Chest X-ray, PA view. Patient: 48 years old, sex F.
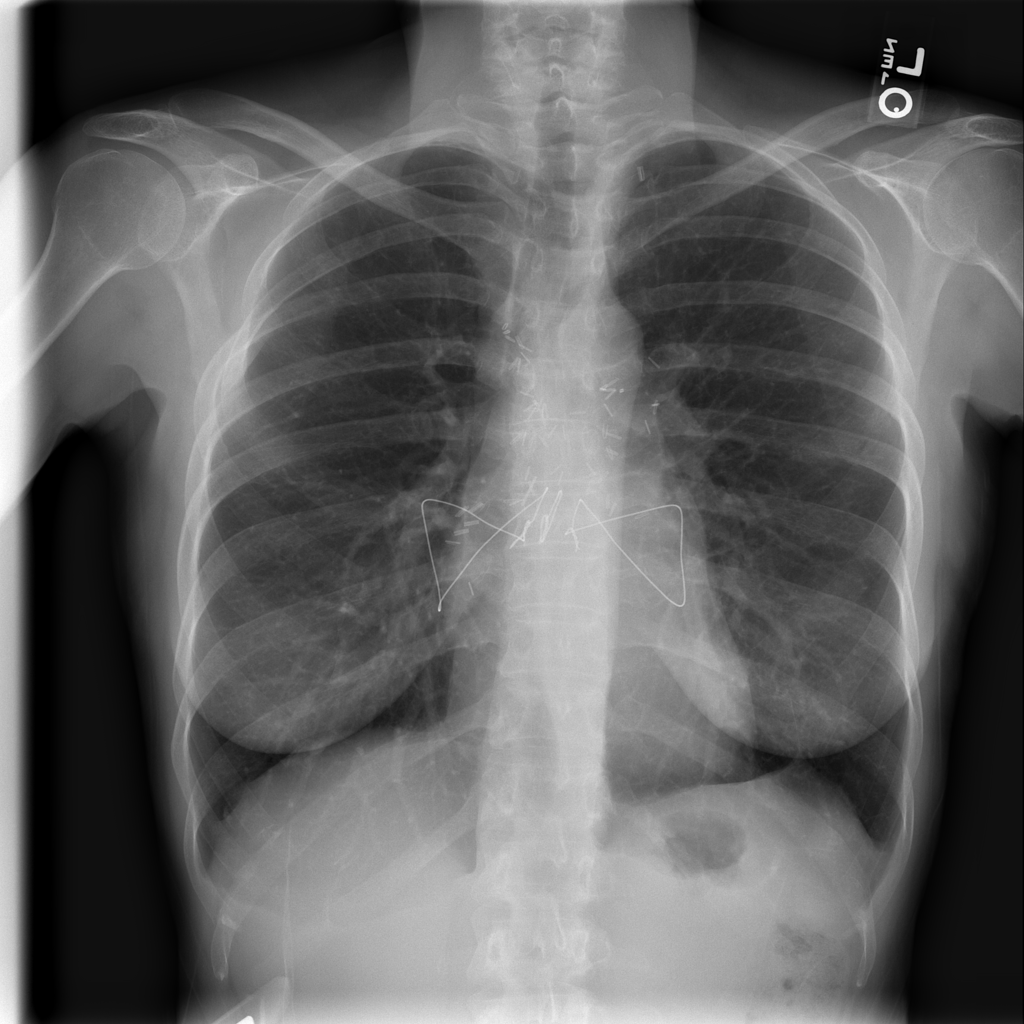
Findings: No Finding